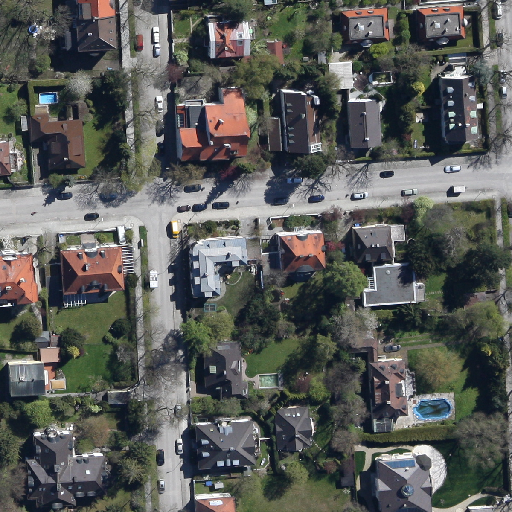
Referring expression: light-duty vehicle